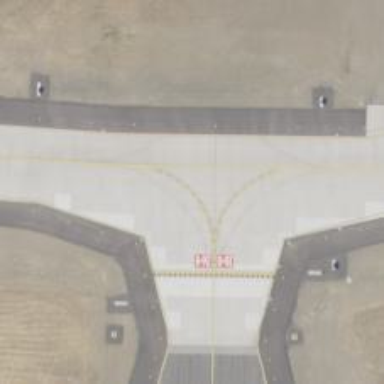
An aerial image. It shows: View of taxiway at the airport.